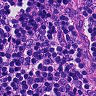
Metastatic tissue present: no